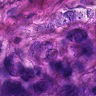
Metastatic tissue present: yes